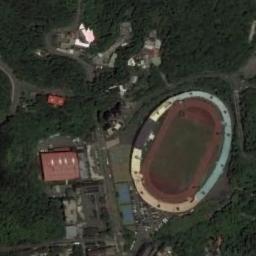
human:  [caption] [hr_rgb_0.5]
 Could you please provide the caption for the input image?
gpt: There are many trees around the stadium .

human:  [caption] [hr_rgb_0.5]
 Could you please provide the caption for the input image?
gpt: The stadium looks like an oval and is surrounded by a blue roof .

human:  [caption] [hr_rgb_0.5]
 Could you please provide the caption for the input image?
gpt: The stadium is on the grass next to some trees .

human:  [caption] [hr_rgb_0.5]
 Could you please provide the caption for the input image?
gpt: The elliptical stadium is surrounded by forests with some buildings next to it .

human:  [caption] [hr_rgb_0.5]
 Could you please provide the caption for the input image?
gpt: There are many green trees around the stadium .